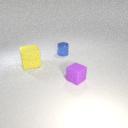
small purple rubber cube in front of small blue metal cylinder